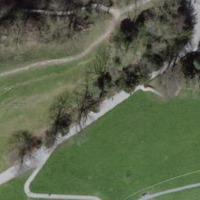
EUNIS habitat code: 53
Species observed at this site:
Lathyrus vernus
Phoenicurus ochruros
Prunus spinosa